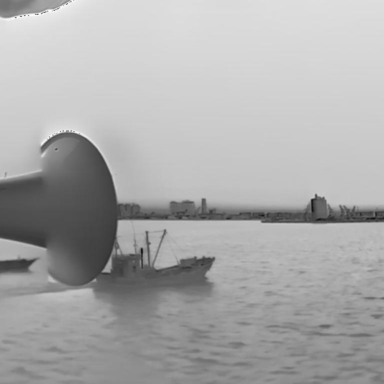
There is a bulk_carrier in the infrared image.